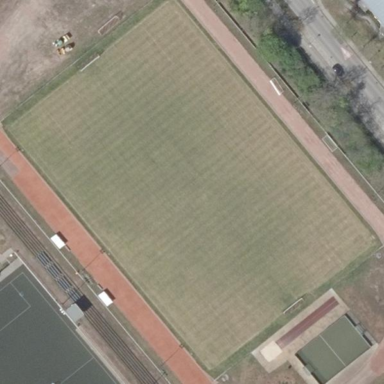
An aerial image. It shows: Soccer pitch for leisureland activities.